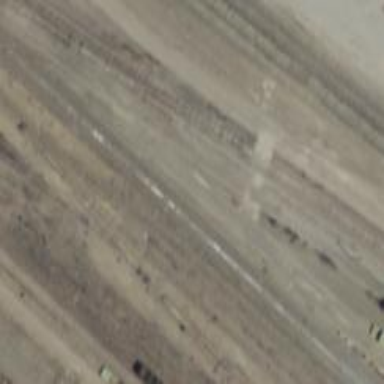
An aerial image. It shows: Railway siding with rails.